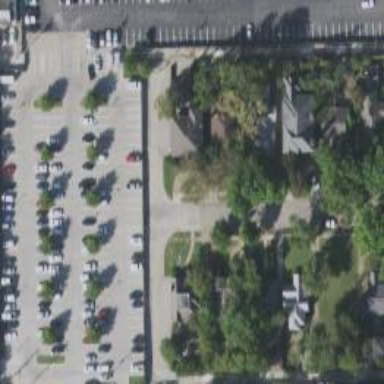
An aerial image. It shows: Alley classified as service road.